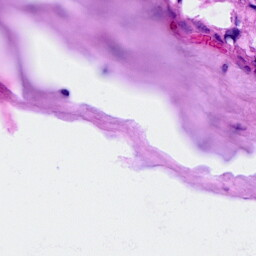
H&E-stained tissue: Breast